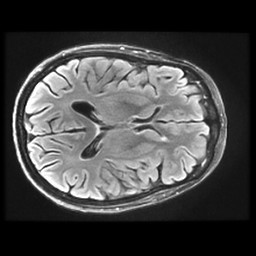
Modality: FLAIR
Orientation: axial
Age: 64
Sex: female
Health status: healthy
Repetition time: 12 s
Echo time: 0.09782 s